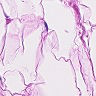
Metastatic tissue present: no